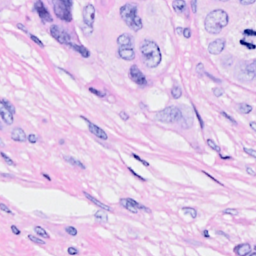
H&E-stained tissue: Breast